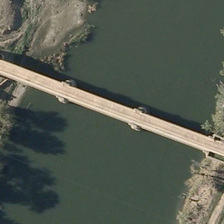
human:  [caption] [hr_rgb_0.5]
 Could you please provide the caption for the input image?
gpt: a straight bridge acrosses the wide river with trees on its bank .

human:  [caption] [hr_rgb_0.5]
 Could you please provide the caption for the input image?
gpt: the bridge with two piers in the river connects between the both banks .

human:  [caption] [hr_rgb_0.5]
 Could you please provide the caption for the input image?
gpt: the bridge with two piers in the river connects between the both banks .

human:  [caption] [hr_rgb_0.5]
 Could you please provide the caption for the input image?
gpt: a bridge traverse the valley with several trees .

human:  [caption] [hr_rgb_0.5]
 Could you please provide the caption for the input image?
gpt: several green trees are in two sides of a river with a bridge over it .